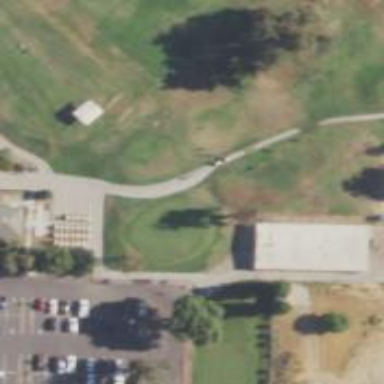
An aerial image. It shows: Pathway for golfing.